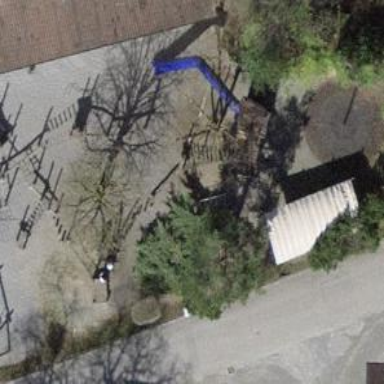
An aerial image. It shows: Playground area for leisure activities on the land.